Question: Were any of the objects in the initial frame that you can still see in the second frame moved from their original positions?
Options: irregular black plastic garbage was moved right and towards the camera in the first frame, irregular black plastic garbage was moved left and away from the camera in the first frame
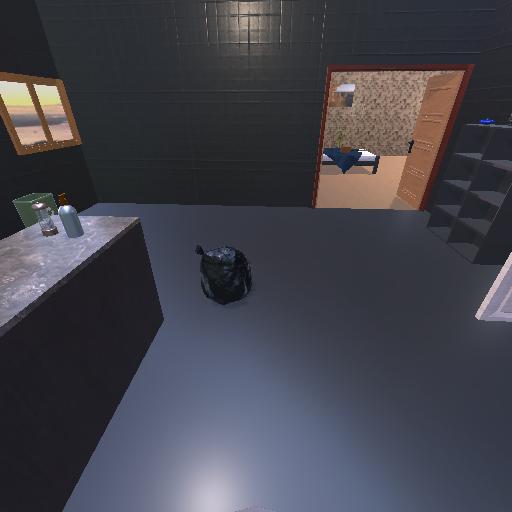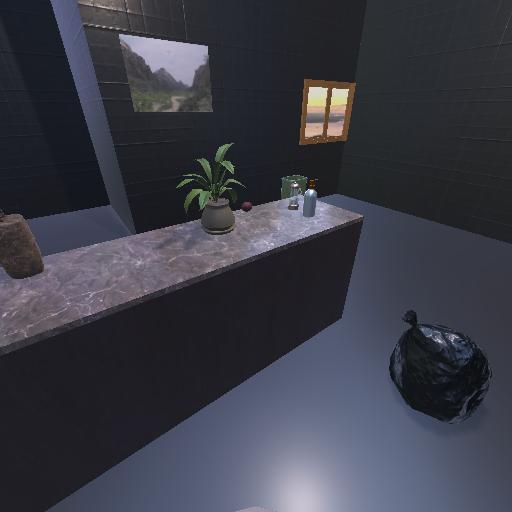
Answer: irregular black plastic garbage was moved right and towards the camera in the first frame